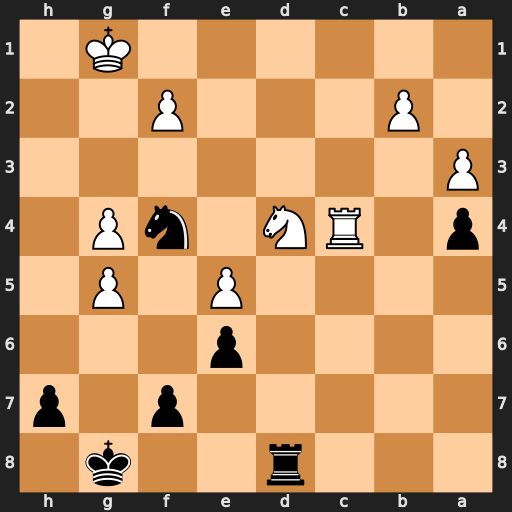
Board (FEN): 3r2k1/5p1p/4p3/4P1P1/p1RN1nP1/P7/1P3P2/6K1
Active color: b
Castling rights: -
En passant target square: -
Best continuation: Rxd4 Rxd4 Ne2+ Kg2 Nxd4